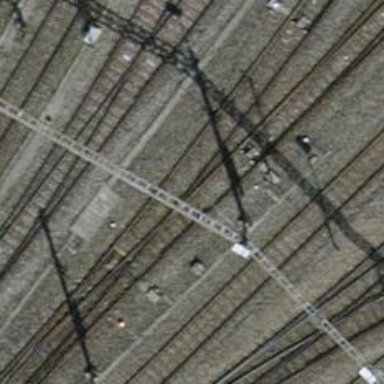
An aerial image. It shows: Railway switch.